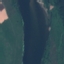
Label: River